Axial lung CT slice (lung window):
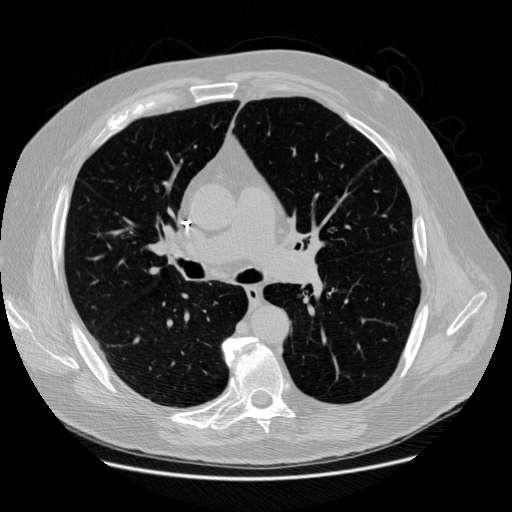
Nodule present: no